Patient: sex F, age 72
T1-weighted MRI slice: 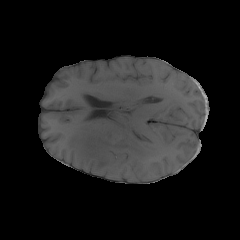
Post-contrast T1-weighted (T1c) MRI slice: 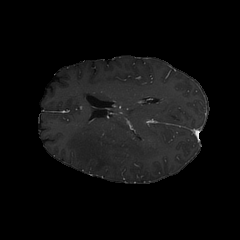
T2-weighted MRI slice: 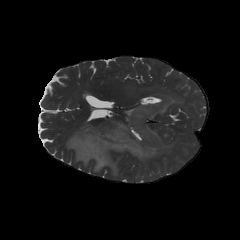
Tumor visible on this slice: yes
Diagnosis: Glioblastoma, IDH-wildtype
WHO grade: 4